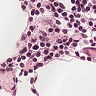
Metastatic tissue present: no